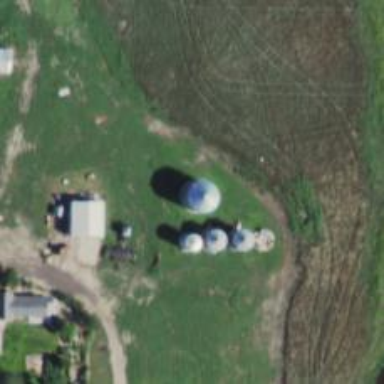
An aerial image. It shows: Silo.